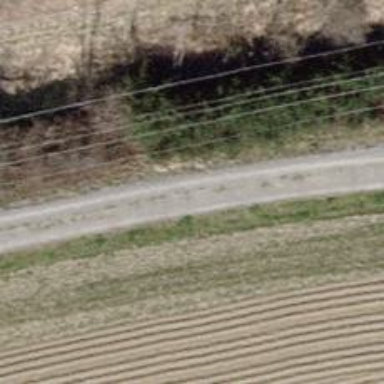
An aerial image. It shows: Track with compacted grade3 surface.